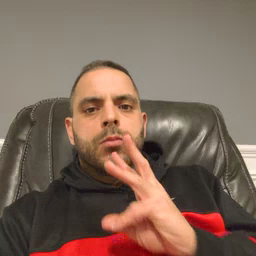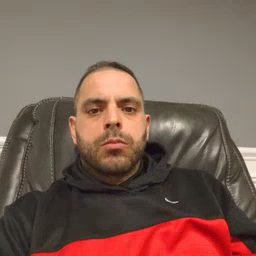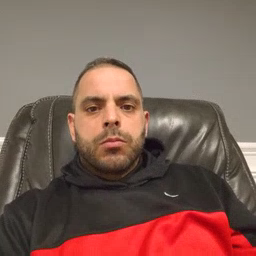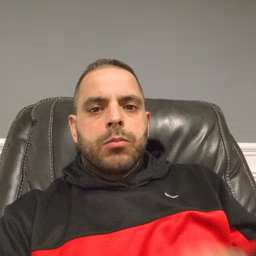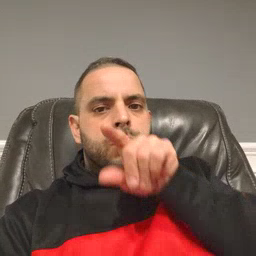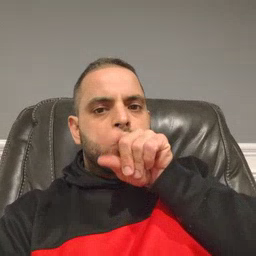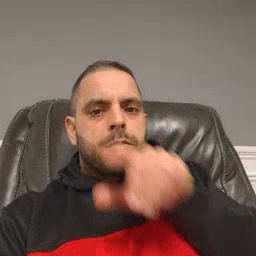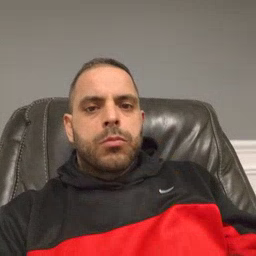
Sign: bird